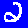
Digit: 2